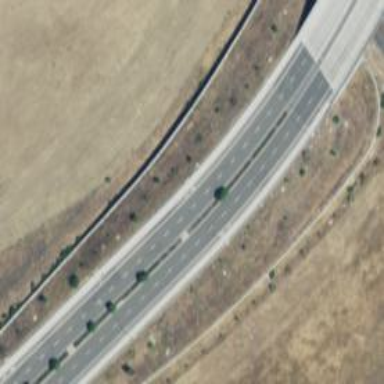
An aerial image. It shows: Asphalt road designated as trunk highway.